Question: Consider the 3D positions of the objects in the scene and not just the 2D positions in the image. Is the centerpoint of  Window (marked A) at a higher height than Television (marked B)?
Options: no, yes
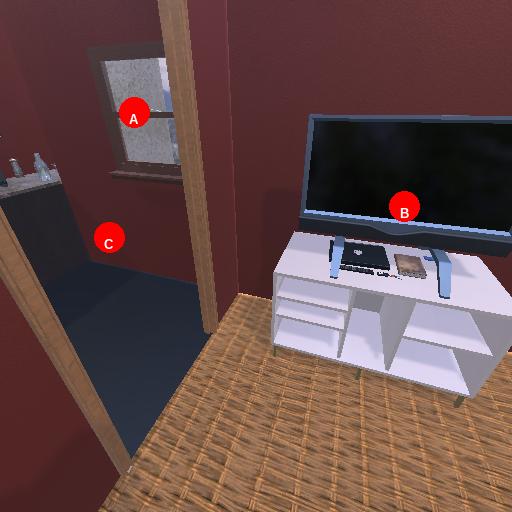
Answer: no